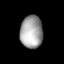
Tissue: lung
Cell type: Myeloid cells
Senescence score: 0.563
Nuclear area (px): 721
Mean DAPI intensity: 161.834